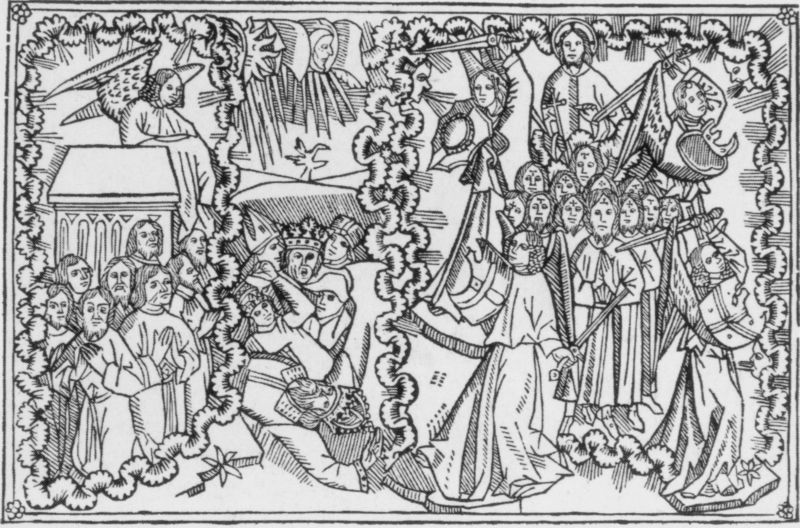
Titel: Versiegelung der Knechte Gottes
Institution: (Seriendruck)
Schlagwörter: baum, flügel, gott, gruppe, himmel, kampf, mann, vogel, weiß, wolken, frauen, landschaft, menschen, frau, grau, köpfe, männer, schwarz, skizze, zeichnung, dach, gebäude, haus, fest, masse, ornament, gesichter, falten, stehen, taube, tod, hände, feld, wind, kirche, sonne, gewand, gewänder, girlande, krone, locken, engel, adelige, holzschnitt, papier, liegen, grafik, rand, krieg, schlacht, bischof, könig, bordüre, ornamente, fallen, schild, tusche, mond, buch, kreuz, religion, strahlen, linie, winde, druck, jungfrau, druckgrafik, holzstich, radierung, stich, revolution, schilder, schwert, schwerter, aufstand, knien, holzdruck, angel, herrscher, kardinal, beten, gebet, ritter, buchdruck, girlanden, wappen, prediger, heiligenschein, kreuze, christus, jesus, apokalypse, christlich, mittelalter, fall, sturz, betende, klerus, messe, priester, romanik, stall, luther, reichtum, mitra, mönche, tiara, heilige, dürer, zier, maria, christen, erzengel, sakral, auferstehung, schnitzer, kaltnadel, kronen, and, teilung, teile, schilde, stifter, johanna von orleans, katholizismus, martin, konig, apostel, heiliger geist, mitren, kreuzritter, teilen, bischoff, heilige geist, büsser, bauernkrieg, heilie, jünges gericht, sturz des königs, zeicnnung, black, people, fight, sabel, battle, wings, kronne, sword, armur, crown